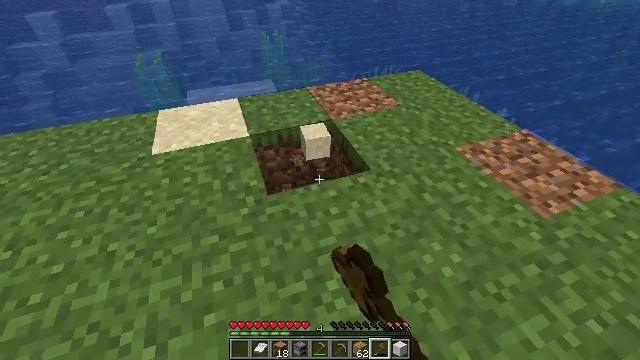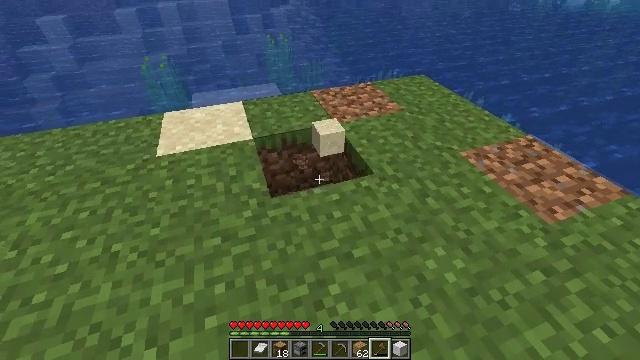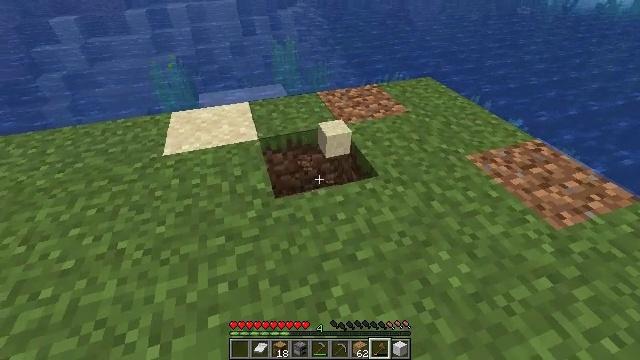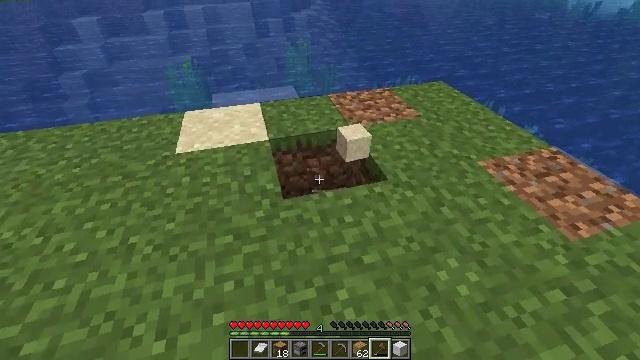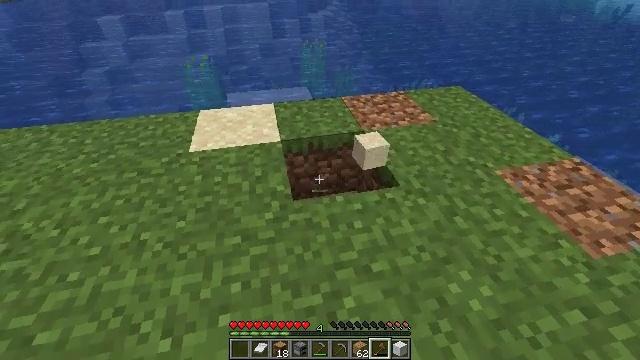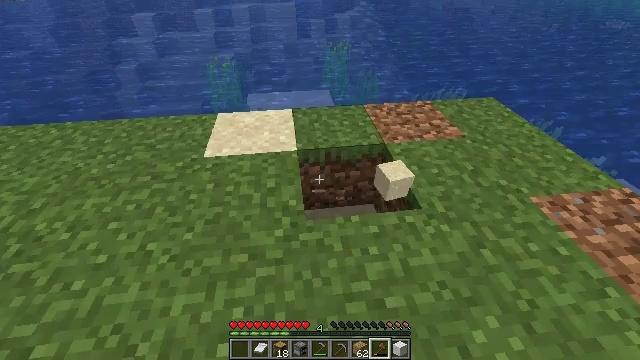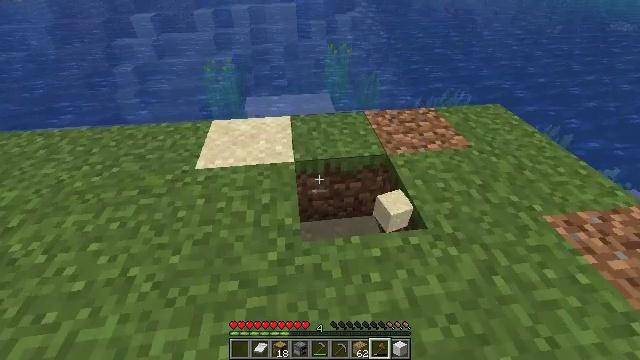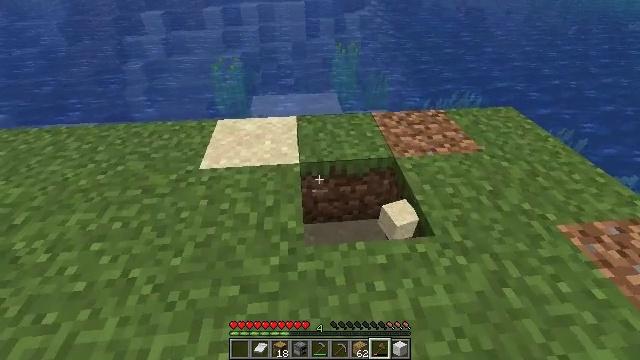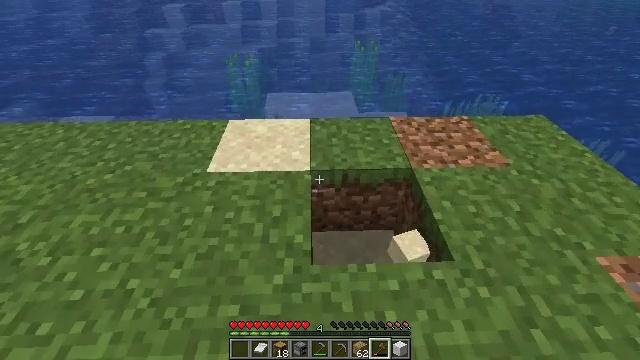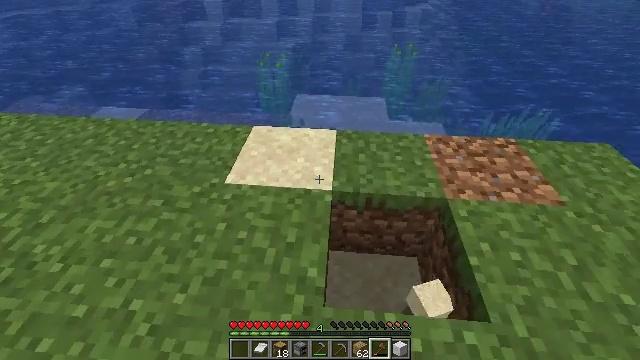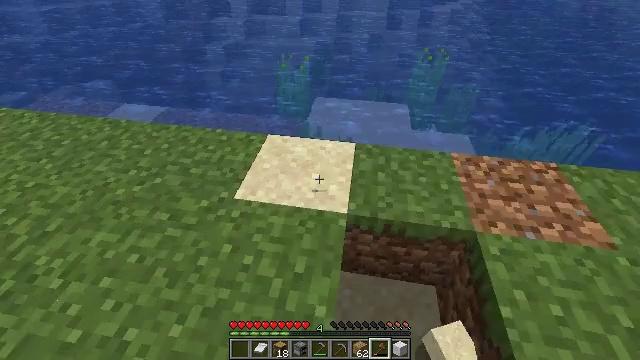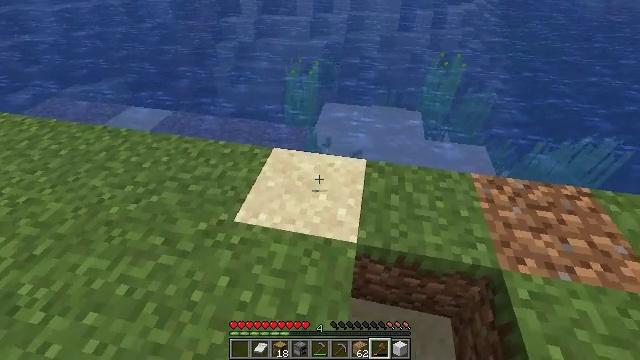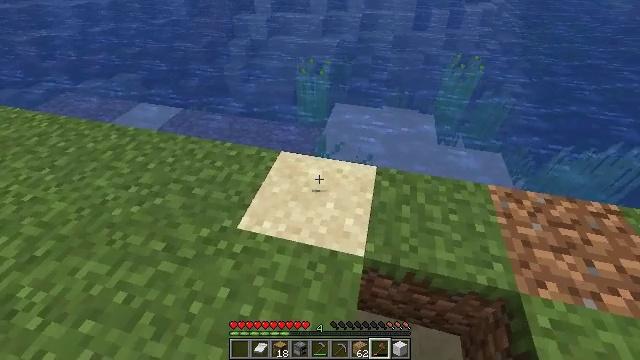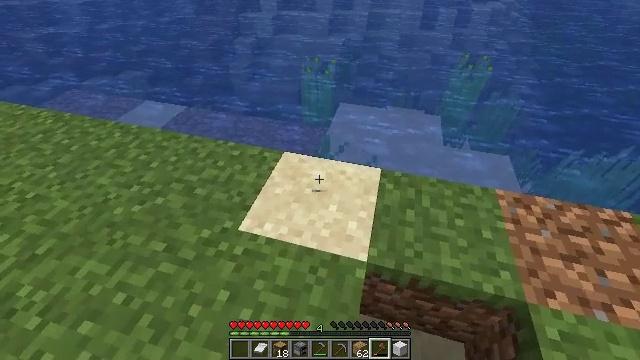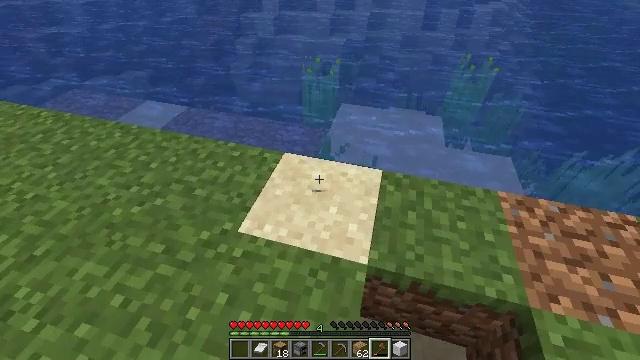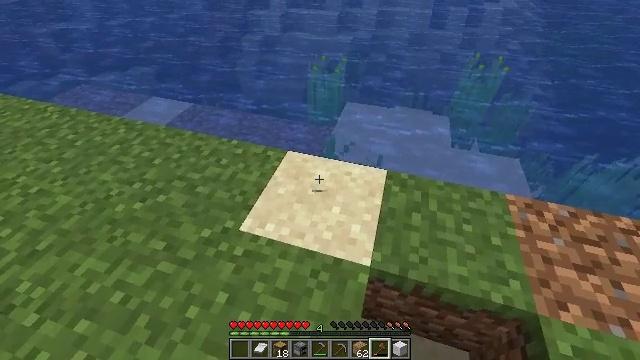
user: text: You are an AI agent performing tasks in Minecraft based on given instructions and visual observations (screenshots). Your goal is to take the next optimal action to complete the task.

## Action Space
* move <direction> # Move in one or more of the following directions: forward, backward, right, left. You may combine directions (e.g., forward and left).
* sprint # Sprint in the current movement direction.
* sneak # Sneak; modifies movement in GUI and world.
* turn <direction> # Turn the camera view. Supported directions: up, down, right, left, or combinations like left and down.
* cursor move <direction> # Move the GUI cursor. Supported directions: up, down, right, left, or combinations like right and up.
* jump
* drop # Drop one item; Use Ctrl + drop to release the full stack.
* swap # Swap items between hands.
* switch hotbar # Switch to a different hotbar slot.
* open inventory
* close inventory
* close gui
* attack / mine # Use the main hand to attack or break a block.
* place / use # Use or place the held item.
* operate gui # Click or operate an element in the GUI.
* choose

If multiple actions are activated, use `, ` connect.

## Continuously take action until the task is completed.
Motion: motion action
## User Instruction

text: Attack the ground to gather sand.
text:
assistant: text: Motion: no_op
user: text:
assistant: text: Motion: sprint, turn left
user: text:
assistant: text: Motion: sprint, turn left
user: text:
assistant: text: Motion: move forward, sprint, turn left
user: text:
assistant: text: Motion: move forward, sprint, turn left
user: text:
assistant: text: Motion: move forward, sprint
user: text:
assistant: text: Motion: move forward, sprint, turn left
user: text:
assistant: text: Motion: move forward, sprint, turn left
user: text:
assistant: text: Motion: move forward, sprint, turn left
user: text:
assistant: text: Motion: move forward, sprint, turn left
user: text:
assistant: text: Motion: move forward, sprint, turn left
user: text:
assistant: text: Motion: sprint, turn left
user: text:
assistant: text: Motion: turn left
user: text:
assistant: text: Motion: no_op
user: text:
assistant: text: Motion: turn left
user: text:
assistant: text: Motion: no_op
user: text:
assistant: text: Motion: no_op
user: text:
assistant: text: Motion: turn down
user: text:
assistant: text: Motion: attack / mine
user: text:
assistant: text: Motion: attack / mine
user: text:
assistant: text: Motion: attack / mine
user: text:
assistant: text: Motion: attack / mine
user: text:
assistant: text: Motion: attack / mine
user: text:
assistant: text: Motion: attack / mine
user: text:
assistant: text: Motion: attack / mine
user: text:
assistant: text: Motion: attack / mine
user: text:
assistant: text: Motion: attack / mine
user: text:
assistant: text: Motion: attack / mine
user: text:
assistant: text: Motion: attack / mine
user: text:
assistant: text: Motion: attack / mine